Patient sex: M
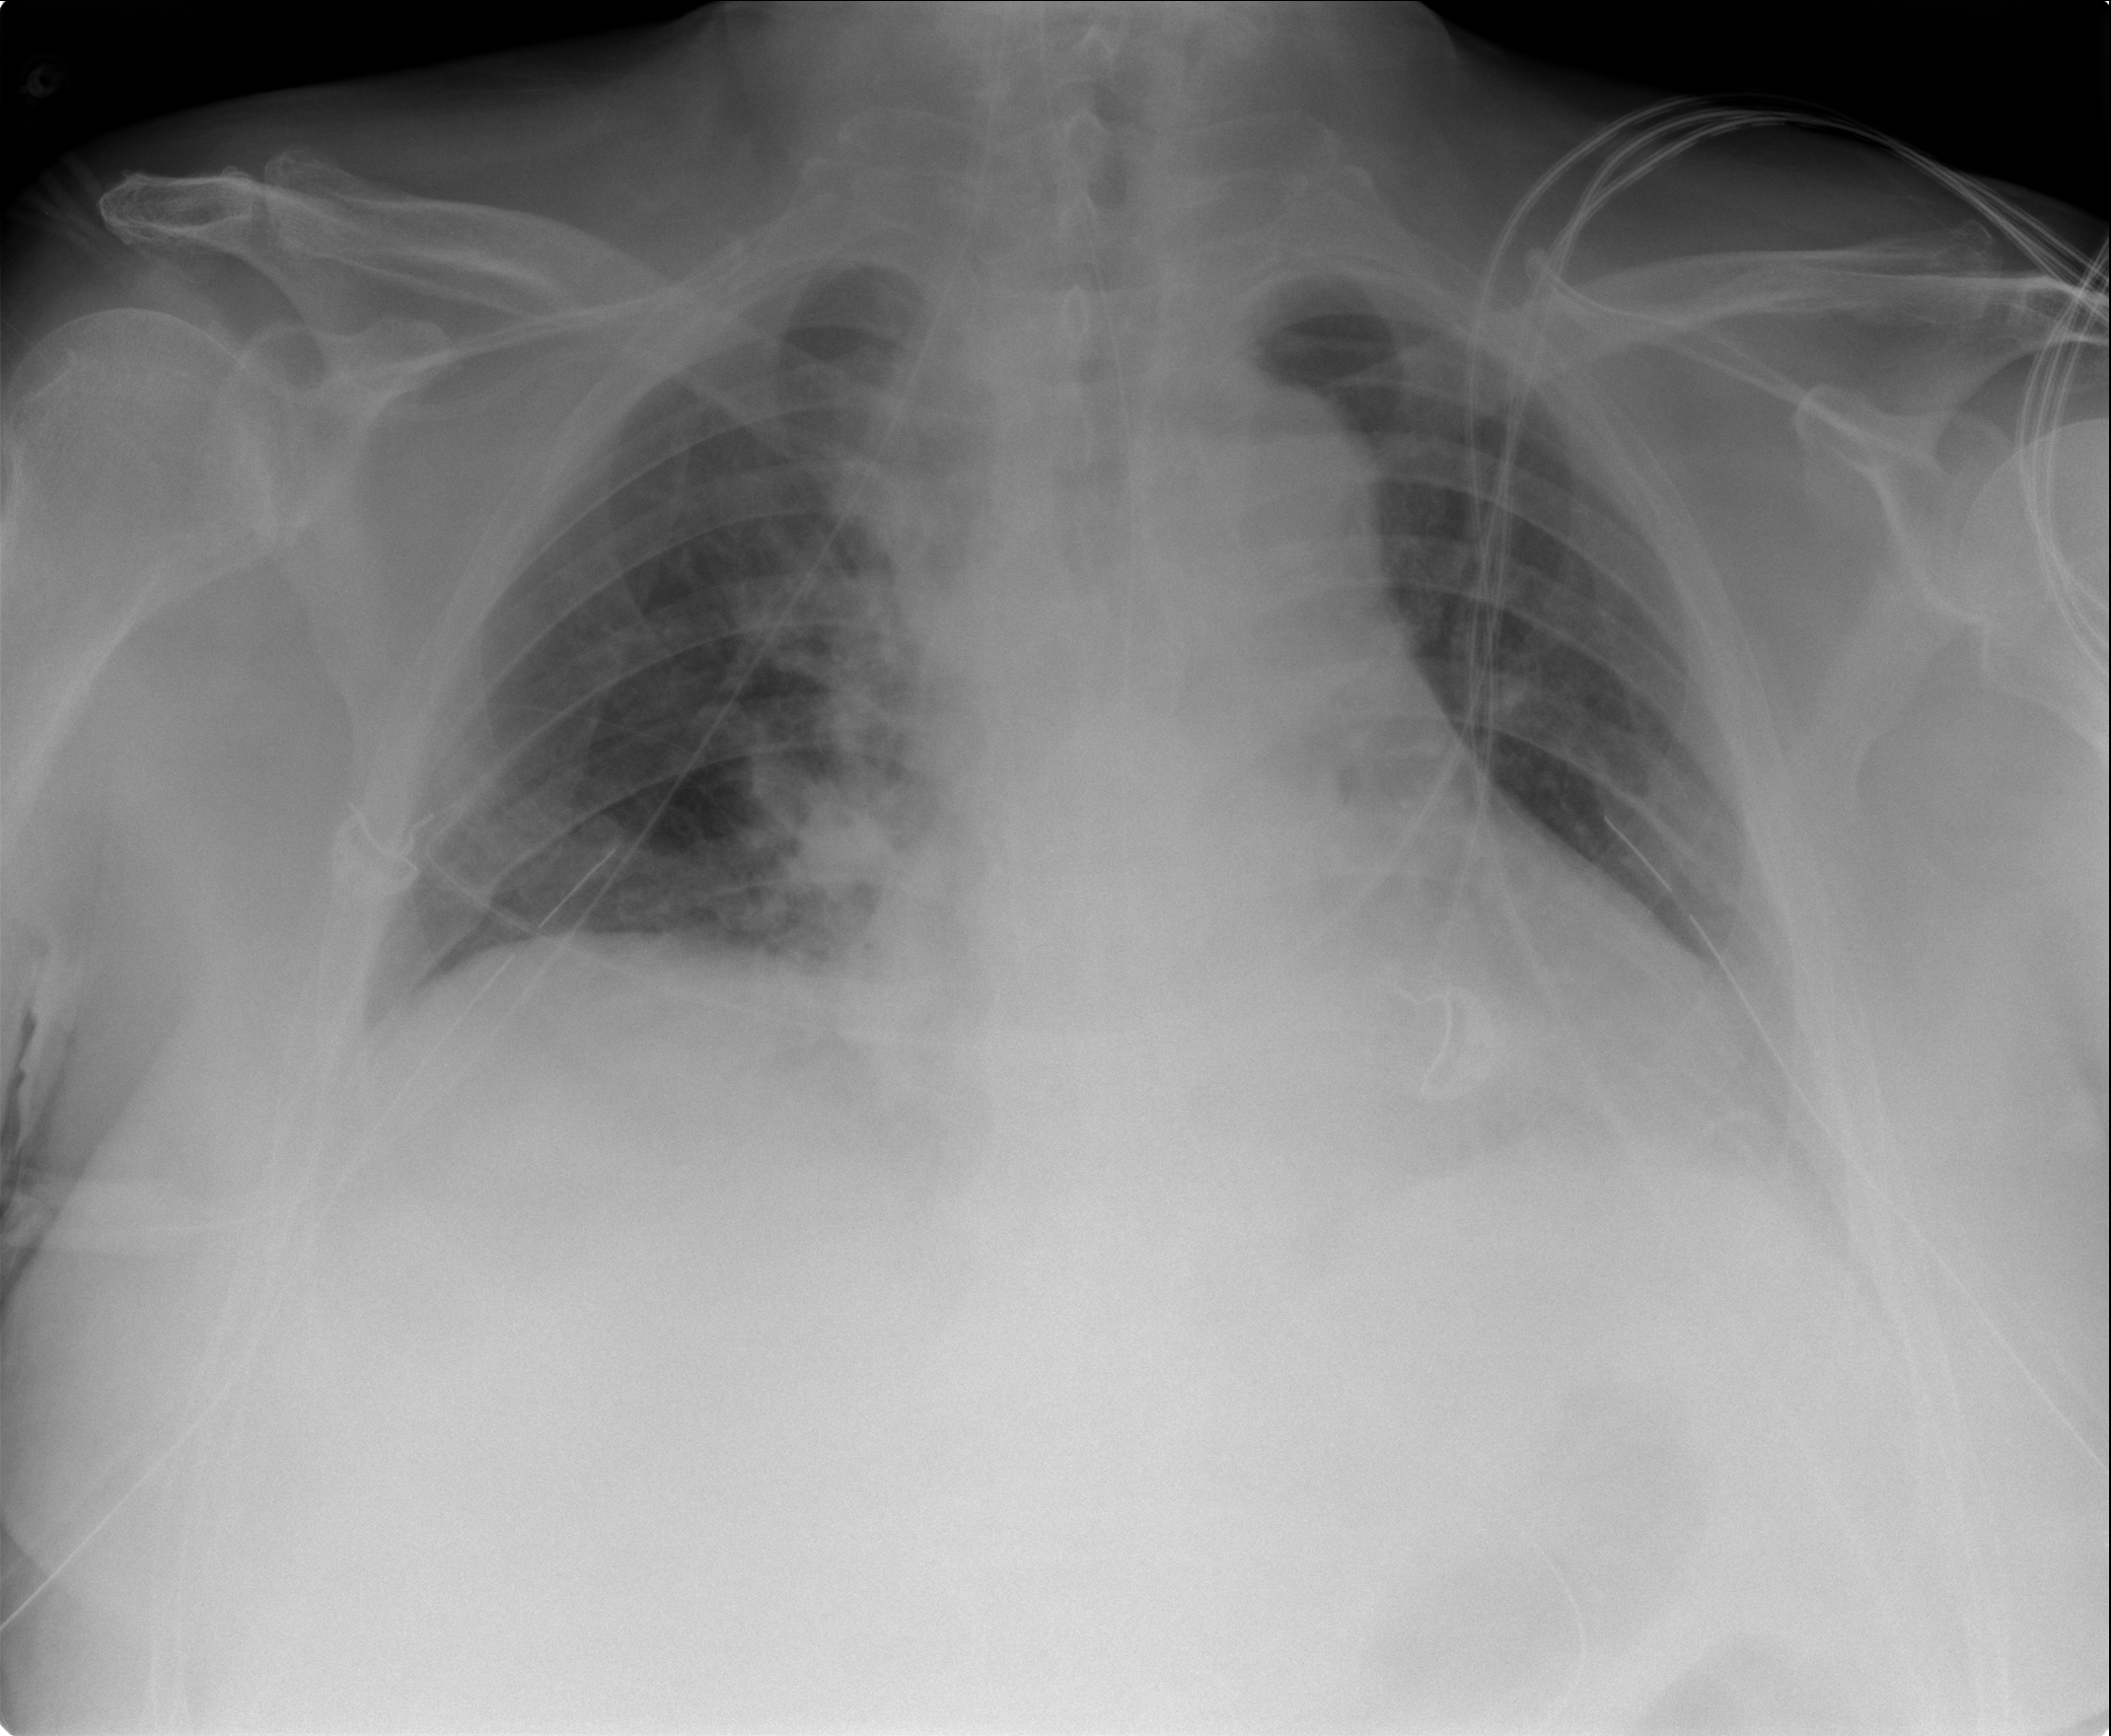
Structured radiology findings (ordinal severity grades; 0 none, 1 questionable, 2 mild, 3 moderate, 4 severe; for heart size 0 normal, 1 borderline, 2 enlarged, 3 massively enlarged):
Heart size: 2
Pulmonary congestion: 2
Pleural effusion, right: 1
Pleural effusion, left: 2
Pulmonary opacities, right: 2
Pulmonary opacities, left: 0
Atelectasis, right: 2
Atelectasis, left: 2